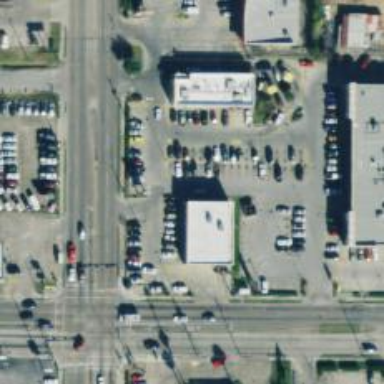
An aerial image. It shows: Parking space.